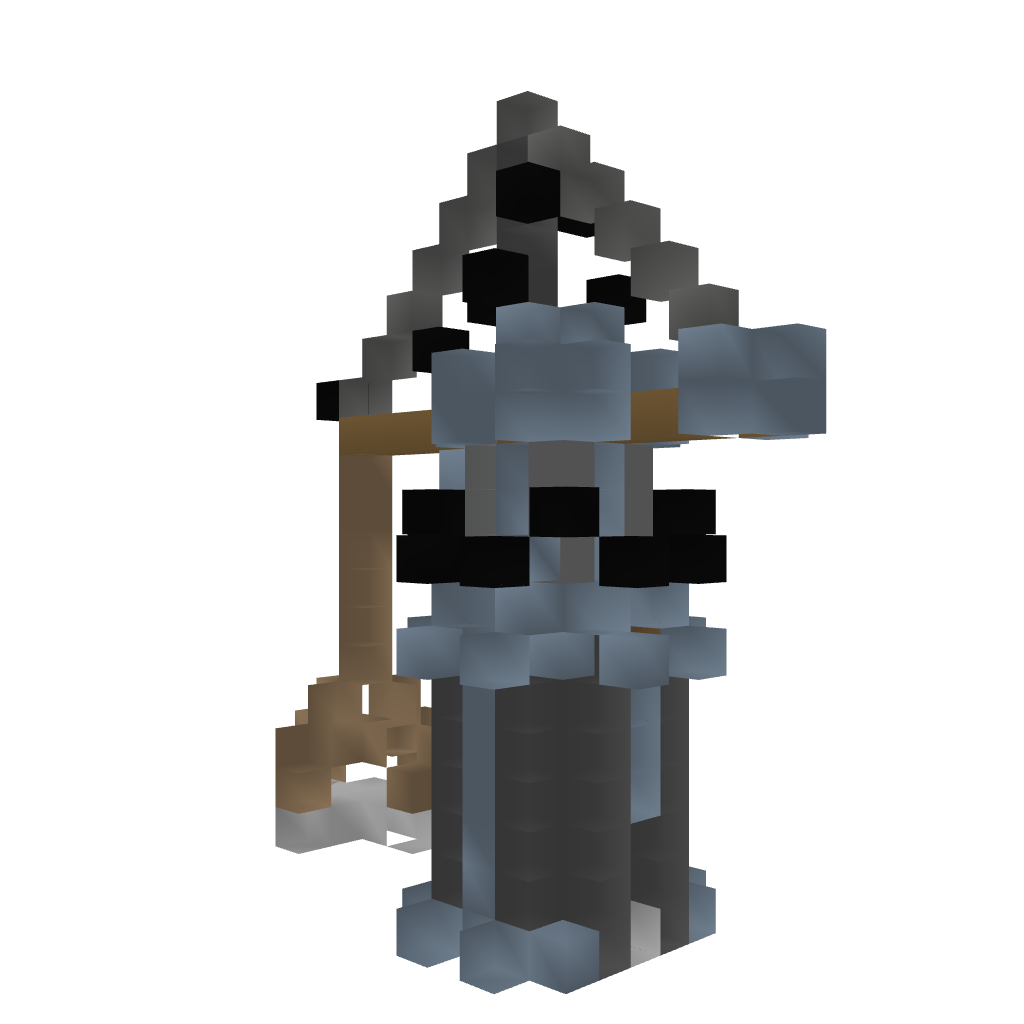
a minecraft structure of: Medieval-Crane